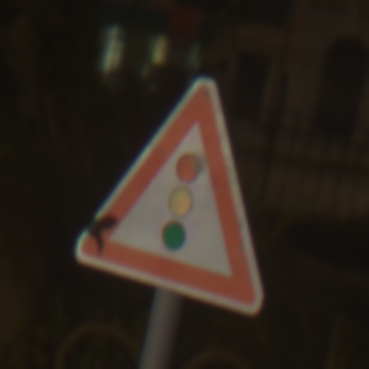
Verkehrszeichen: Lichtzeichenanlage
Umgebung: Outdoor, Urban
Tageszeit: Night
Wetter: Clear
Licht: Artificial
Jahreszeit: NotSpecified
Kontrast: HighContrast